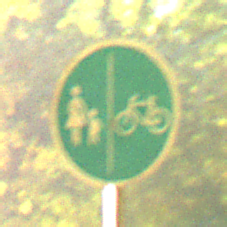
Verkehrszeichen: GetrennterRadUndGehwegRadwegRechts
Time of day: SunriseSunset
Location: Outdoor (Nature)
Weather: PartlyCloudy
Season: NotSpecified
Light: Natural